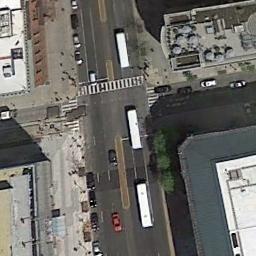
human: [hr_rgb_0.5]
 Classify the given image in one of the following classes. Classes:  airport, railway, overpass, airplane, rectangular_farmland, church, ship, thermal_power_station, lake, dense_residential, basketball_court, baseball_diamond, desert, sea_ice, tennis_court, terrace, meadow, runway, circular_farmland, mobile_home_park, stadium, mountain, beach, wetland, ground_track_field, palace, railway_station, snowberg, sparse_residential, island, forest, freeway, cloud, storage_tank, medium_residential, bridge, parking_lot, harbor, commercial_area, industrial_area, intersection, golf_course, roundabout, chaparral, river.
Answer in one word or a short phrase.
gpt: intersection